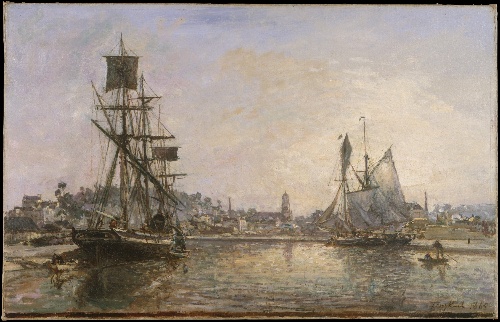
Title: Honfleur
Artist: Johan Barthold Jongkind
Artist bio: Dutch, Latrop 1819–1891 La-Côte-Saint-André
Date: 1865
Object type: Painting
Classification: Paintings
Medium: Oil on canvas
Dimensions: 20 1/2 x 32 1/8 in. (52.1 x 81.6 cm)
Department: European Paintings
Credit line: Catharine Lorillard Wolfe Collection, Wolfe Fund, 1916
Accession year: 1916
Repository: Metropolitan Museum of Art, New York, NY
Tags: Ships